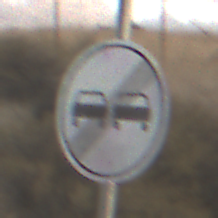
Verkehrszeichen: EndeUeberholverbot
Umgebung: Outdoor, RoadRail
Tageszeit: SunriseSunset
Wetter: PartlyCloudy
Licht: Natural
Jahreszeit: NotSpecified
Kontrast: LowContrast